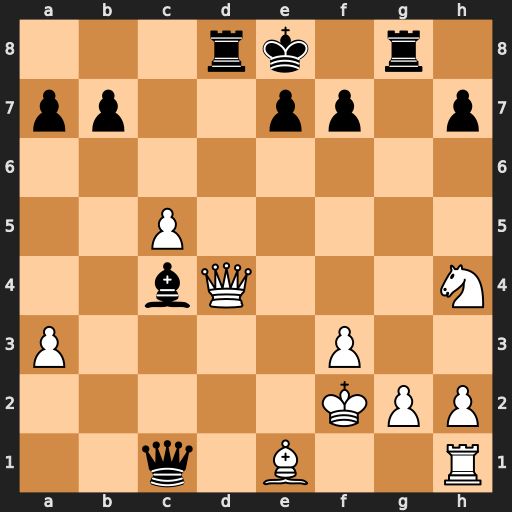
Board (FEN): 3rk1r1/pp2pp1p/8/2P5/2bQ3N/P4P2/5KPP/2q1B2R
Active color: w
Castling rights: -
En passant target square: -
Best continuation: Qxd8+ Kxd8 Ba5+